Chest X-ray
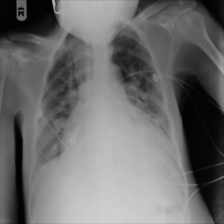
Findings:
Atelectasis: negative
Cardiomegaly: positive
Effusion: positive
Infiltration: positive
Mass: negative
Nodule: negative
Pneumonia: negative
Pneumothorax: negative
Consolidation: negative
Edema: negative
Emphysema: negative
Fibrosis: negative
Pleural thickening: negative
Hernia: negative